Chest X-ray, PA view. Patient: 44 years old, sex M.
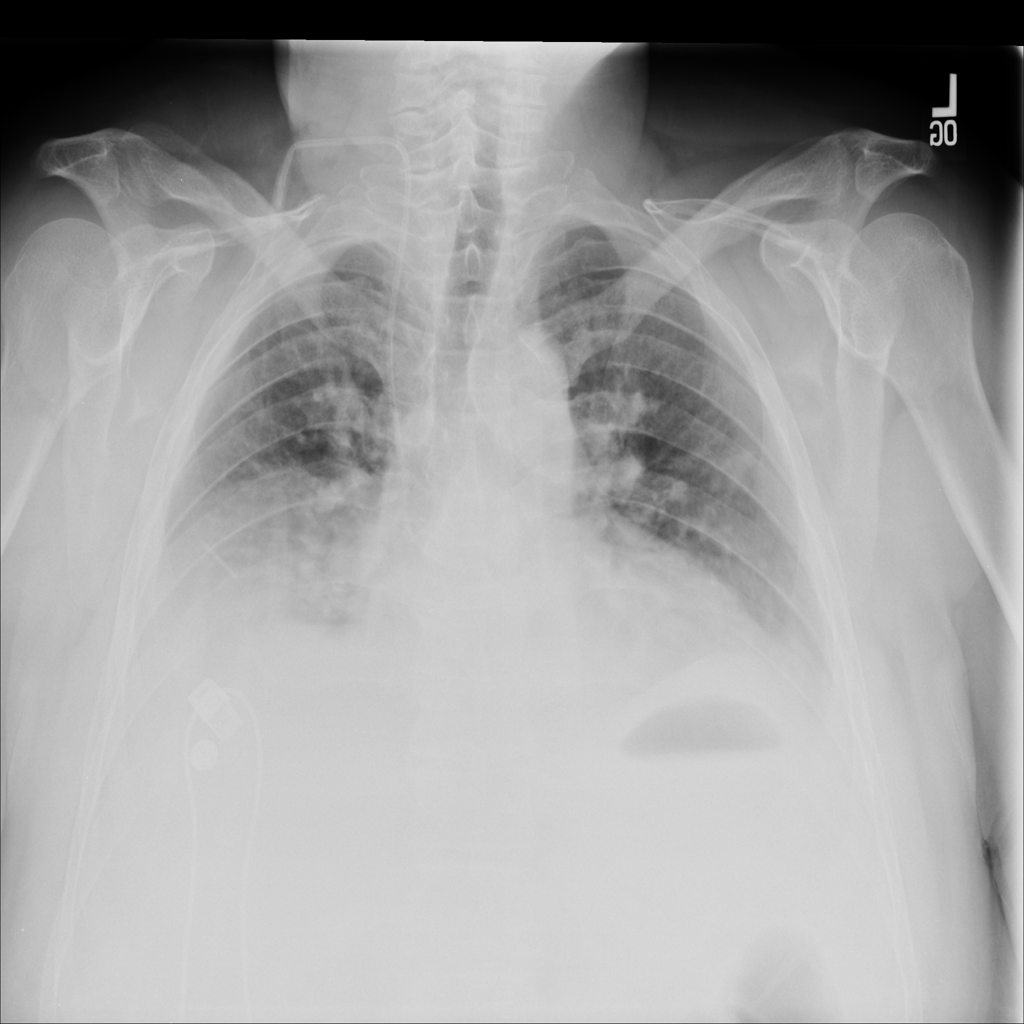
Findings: No Finding